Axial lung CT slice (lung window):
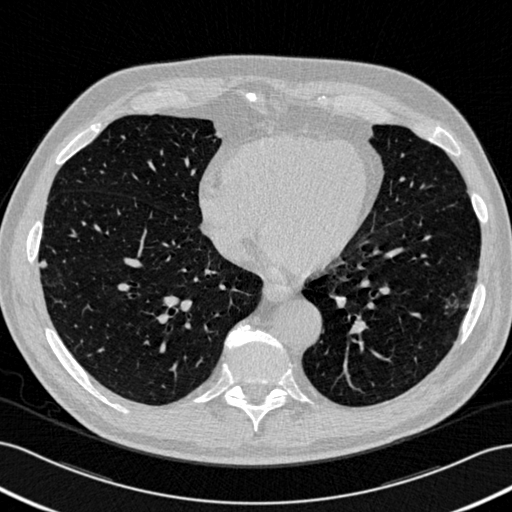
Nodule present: yes
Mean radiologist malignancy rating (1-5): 2.5